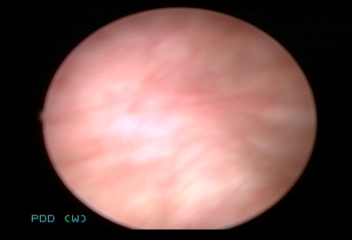
Modality: WLC
Class: Normal mucosa
Bladder cancer association: No